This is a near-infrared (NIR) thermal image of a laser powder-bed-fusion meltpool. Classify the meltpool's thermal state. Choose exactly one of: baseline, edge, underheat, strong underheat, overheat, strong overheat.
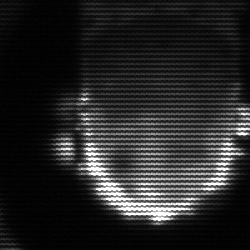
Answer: baseline